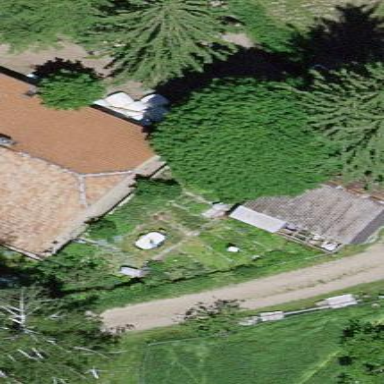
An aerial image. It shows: Rural barn.